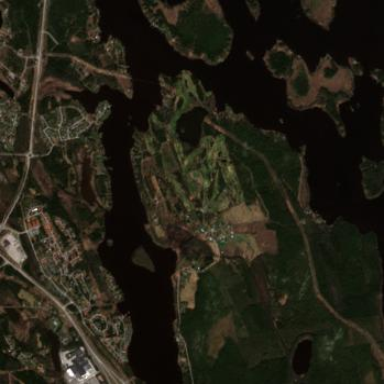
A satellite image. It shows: Golf course.